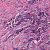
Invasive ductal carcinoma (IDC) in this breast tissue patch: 1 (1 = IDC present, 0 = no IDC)